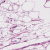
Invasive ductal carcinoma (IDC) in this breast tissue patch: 0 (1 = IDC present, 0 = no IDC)